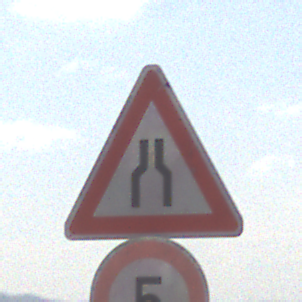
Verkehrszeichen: VerengteFahrbahn
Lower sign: Geschwindigkeit5
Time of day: Midday
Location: Outdoor (Nature)
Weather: PartlyCloudy
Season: NotSpecified
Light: Natural